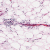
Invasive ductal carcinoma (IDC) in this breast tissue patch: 1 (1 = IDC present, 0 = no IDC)